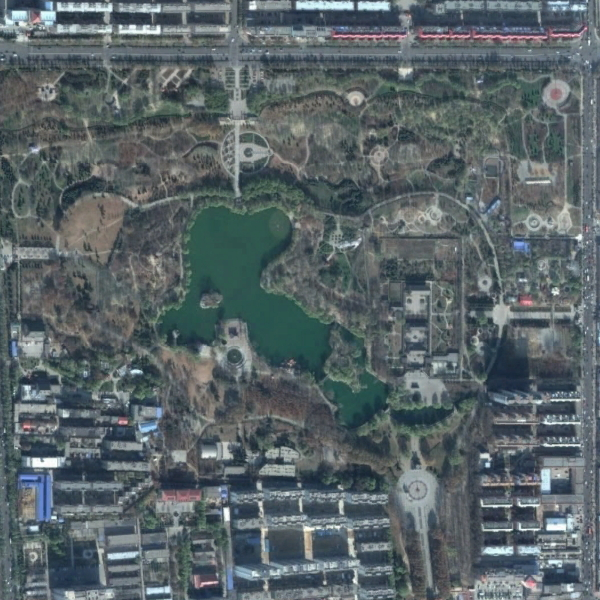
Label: Park